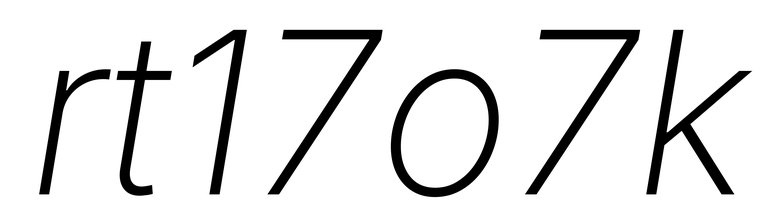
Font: Inter-Italic_ExtraLight_Italic